Question: I'm creating a menu dynamically based on a list of "BODPresentationRule" objects. While I can add them to the list, I can't find out how to add a click event to the (sub)MenuItems using the datatemplate.
When I use the PolygonShapesMenu_OnClick Click event from the First MenuItem I can see that there was a click, but not which subMenuItem it was.
XAML:
'''
<Menu VerticalAlignment="Center" >
<MenuItem Name="PolygonShapesMenu" Click="PolygonShapesMenu_OnClick">
<MenuItem.Header>
<StackPanel Orientation="Horizontal">
<Image Source="/Assets/Images/polygon.png" Height="24" Width="24">
<Label>Polygoon</Label>
</StackPanel>
</MenuItem.Header>
</MenuItem>
</Menu>
'''
The code behind (creating the menu)
:
'''
// create and set the datatemplate
DataTemplate polyDataTemplate = new DataTemplate(typeof (BODPresentationRule));
PolygonShapesMenu.ItemTemplate = polyDataTemplate;
// create and add the text box to the data template
var txtElement = new FrameworkElementFactory(typeof(TextBlock));
polyDataTemplate.VisualTree = txtElement;
// set the binding in the text box bound to the name of the BodPresentationRule
txtElement.SetBinding(TextBlock.TextProperty, new Binding("Name"));
// TODO: how to intercept click event to the current selected item?
// add items to menu
foreach (BODPresentationRule rule in _presentationRules.OrderBy(r=>r.Name))
{
PolygonShapesMenu.Items.Add(rule);
}
'''
FYI, it results in this:

I was thinking about using Triggers to intercept a click event that would be added to the datatemplate, but I'm not even sure if that's the correct way to do it.
Summary: I need to know what BODPresentationRule (MenuItem) was clicked; how can I intercept the correct click event pointing to that rule.
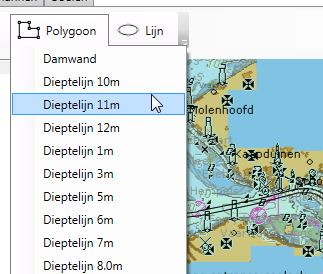
Answer: You're only handling the click on the "header" MenuItem here. Put the click handler into a Style inside the MenuItem's ItemContainerStyle.
'''
<MenuItem>
<MenuItem.ItemContainerStyle>
<Style TargetType="{x:Type MenuItem}">
<EventSetter Event="Click" Handler="PolygonShapesMenu_OnClick"/>
</Style>
</MenuItem.ItemContainerStyle>
</MenuItem>
'''
The clicked sub MenuItem will then be the sender.